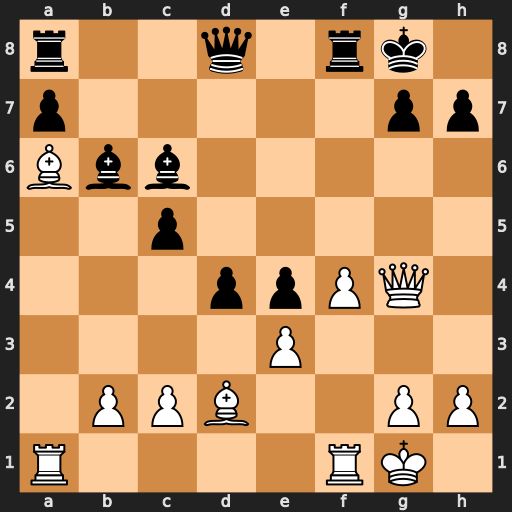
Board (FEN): r2q1rk1/p5pp/Bbb5/2p5/3ppPQ1/4P3/1PPB2PP/R4RK1
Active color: w
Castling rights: -
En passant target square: -
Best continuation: Qe6+ Kh8 Qxc6